Field crop: maize
Growth stage: 2
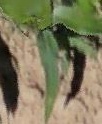
Species: maize